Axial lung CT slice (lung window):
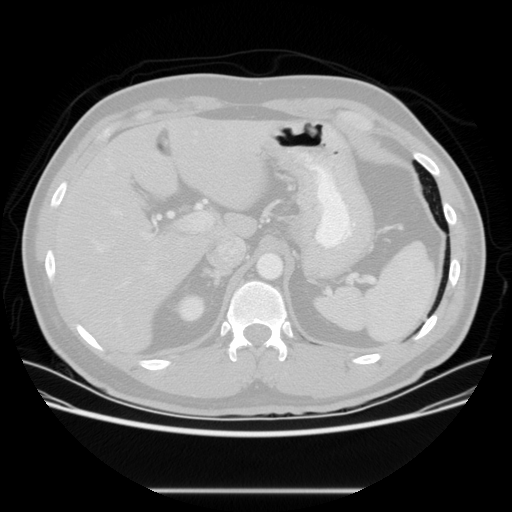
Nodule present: no